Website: home-depot
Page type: newsletter-management
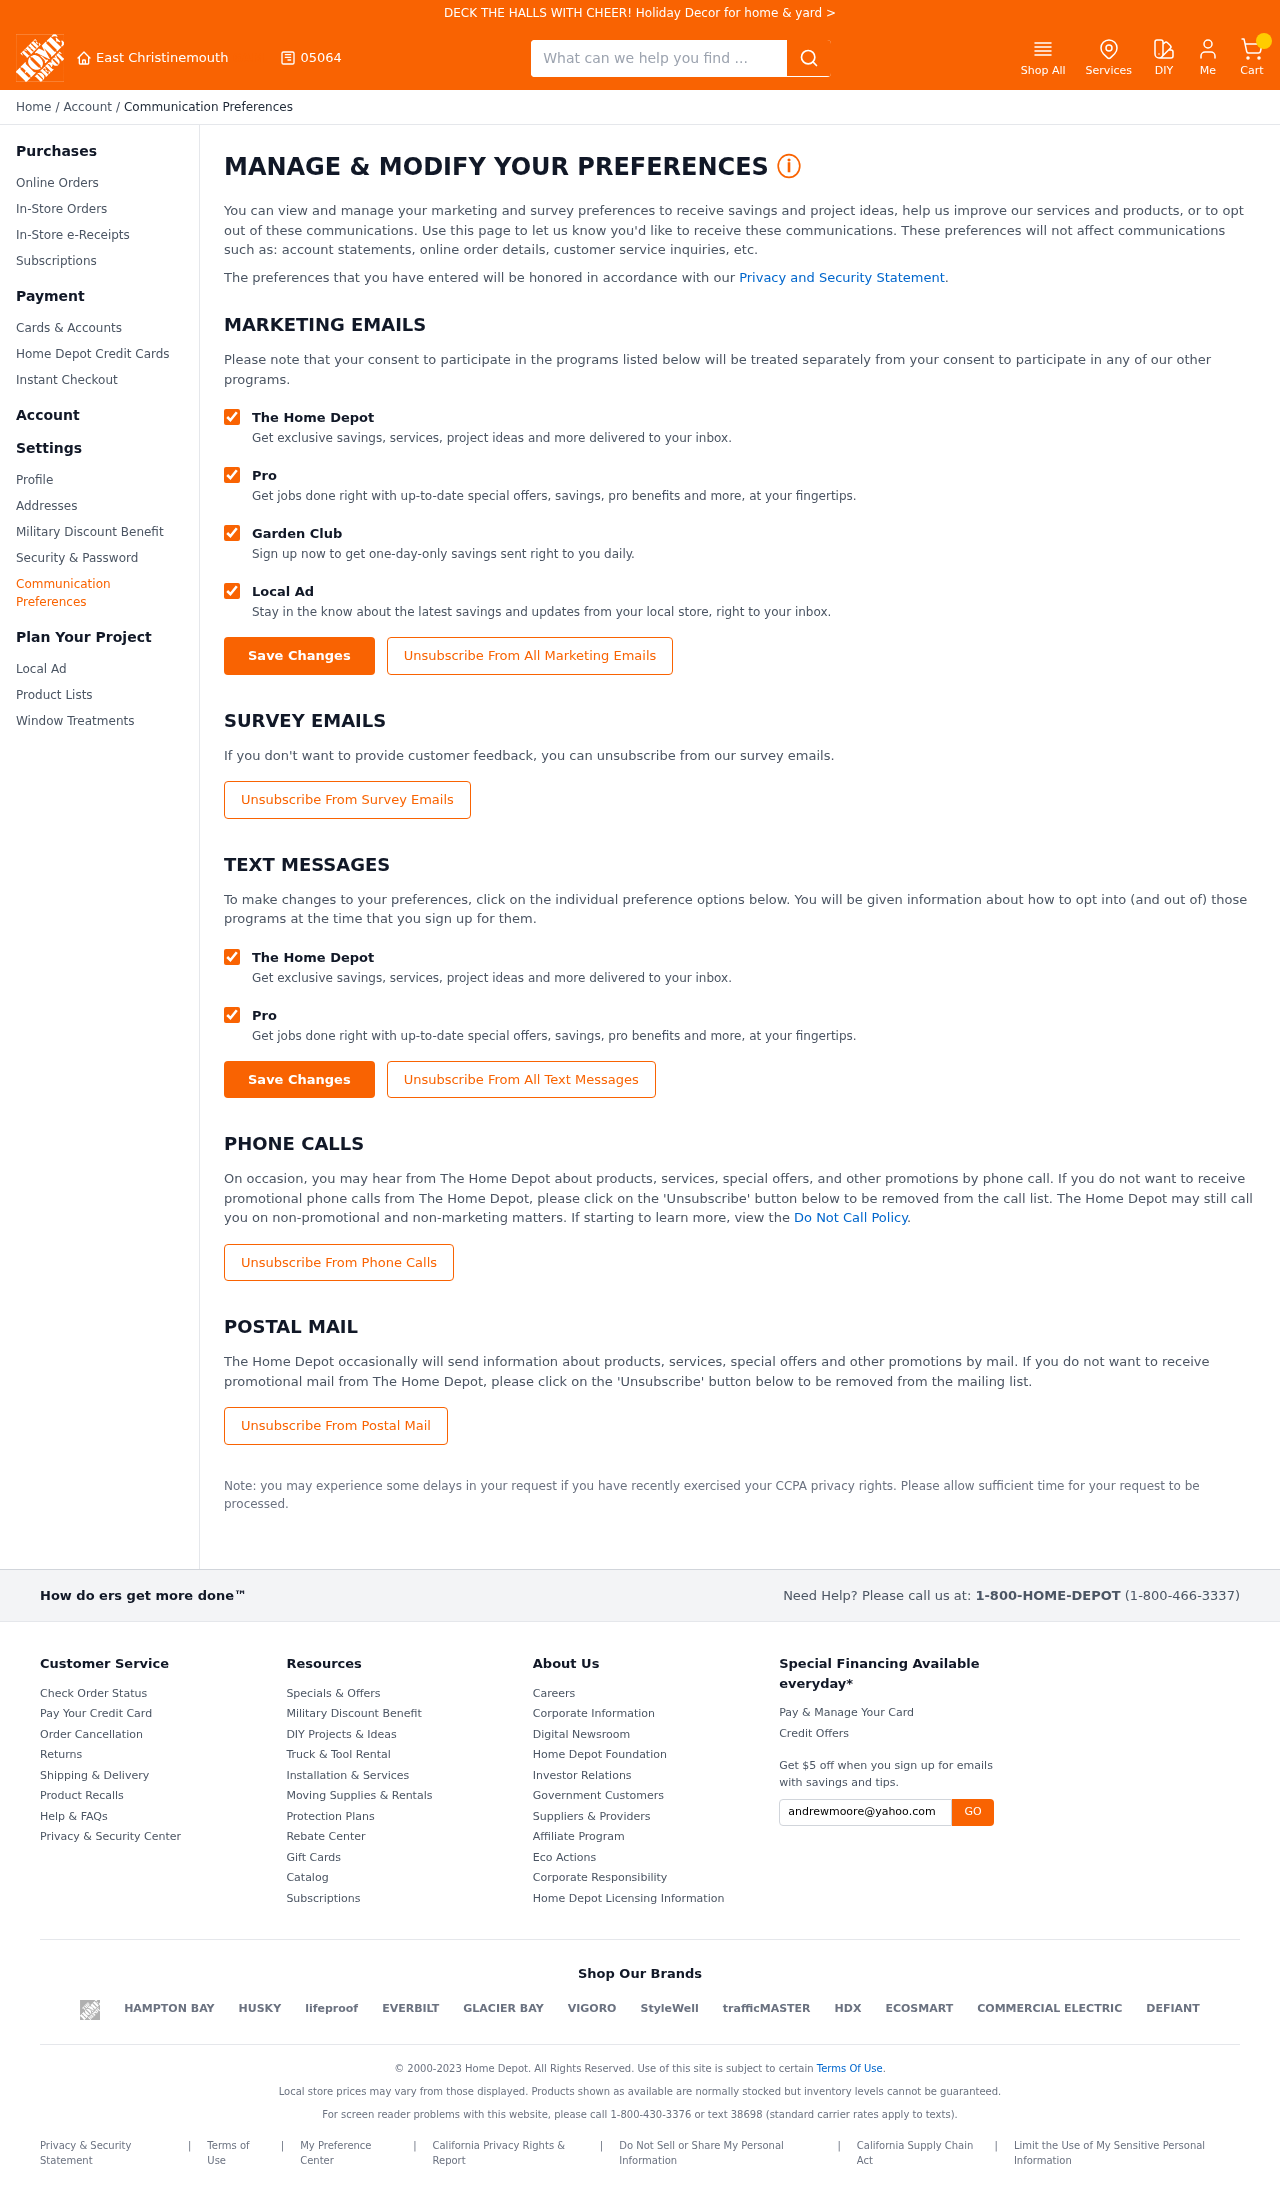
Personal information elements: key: PII_CITY
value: East Christinemouth
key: PII_POSTCODE
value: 05064
Search elements: key: HEADER_SEARCH
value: What can we help you find ...